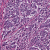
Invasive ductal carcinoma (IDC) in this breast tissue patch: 1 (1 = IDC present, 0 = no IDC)